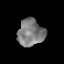
Tissue: prostate
Cell type: T cells
Senescence score: 0.3611
Nuclear area (px): 691
Mean DAPI intensity: 126.702